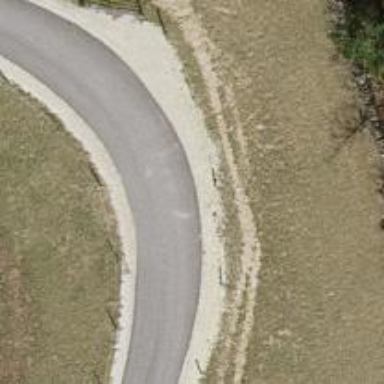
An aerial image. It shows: Unclassified road with asphalt surface.